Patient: sex M, age 43
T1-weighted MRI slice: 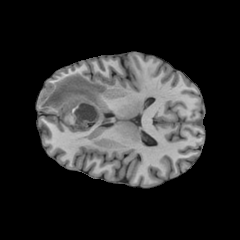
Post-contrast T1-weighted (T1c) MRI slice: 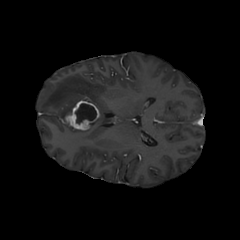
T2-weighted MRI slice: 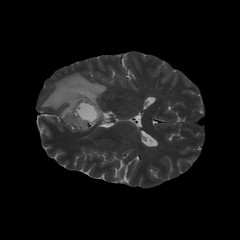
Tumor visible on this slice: yes
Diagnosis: Glioblastoma, IDH-wildtype
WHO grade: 4